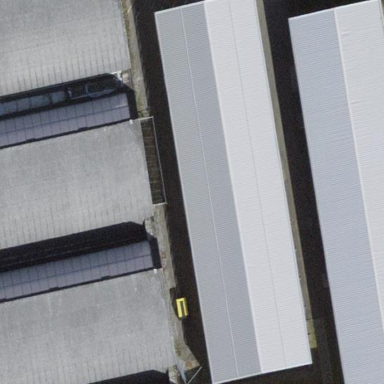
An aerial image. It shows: Industrial building.